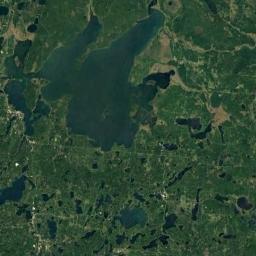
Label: lake